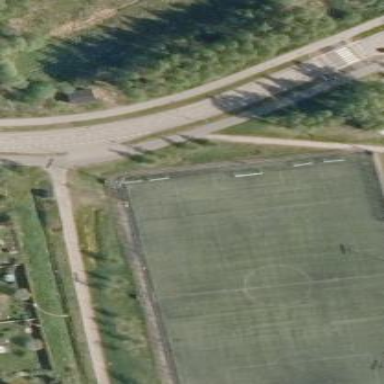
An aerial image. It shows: Soccer pitch with artificial turf enclosed by fence.